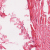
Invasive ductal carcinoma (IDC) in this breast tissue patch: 0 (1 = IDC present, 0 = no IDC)